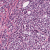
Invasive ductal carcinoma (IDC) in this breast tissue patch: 1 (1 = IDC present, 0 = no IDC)